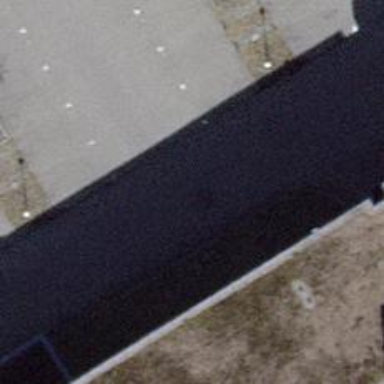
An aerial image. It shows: Parking aisle designated as service road.